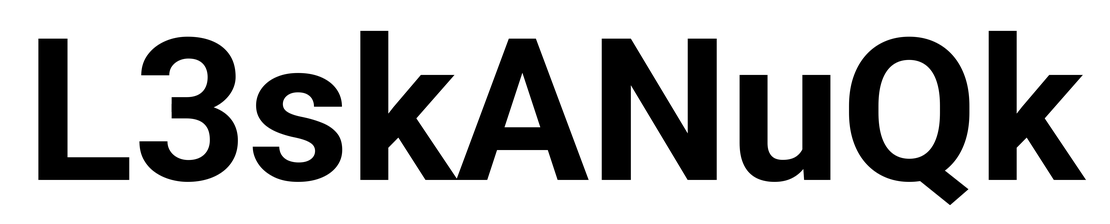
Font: Roboto_Bold